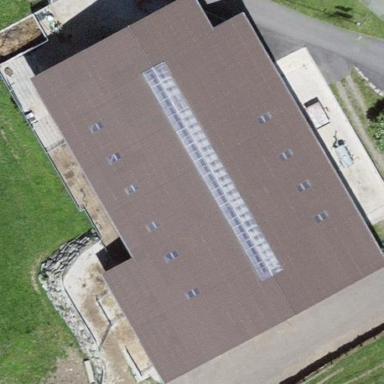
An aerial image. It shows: Barn.